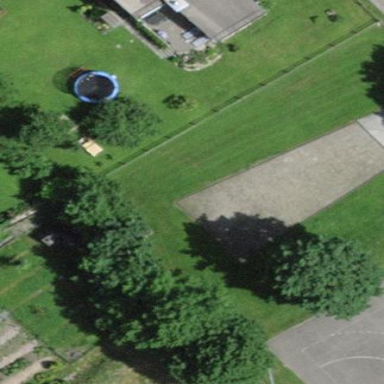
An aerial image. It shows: Pitch for playing boules.